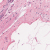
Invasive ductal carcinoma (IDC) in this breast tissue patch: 0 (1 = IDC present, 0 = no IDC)